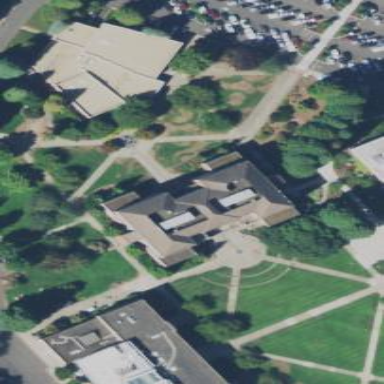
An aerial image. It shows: View of university building.